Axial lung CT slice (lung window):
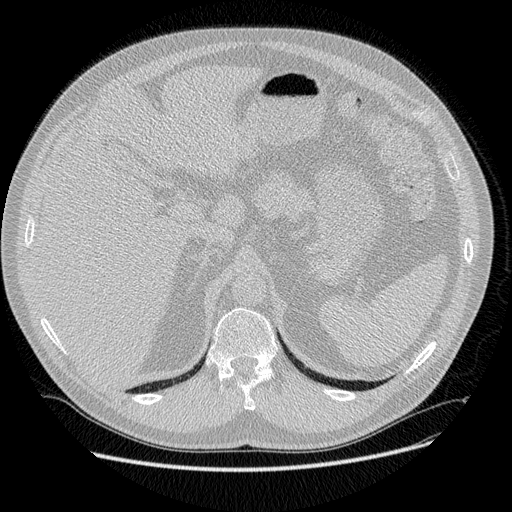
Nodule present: no